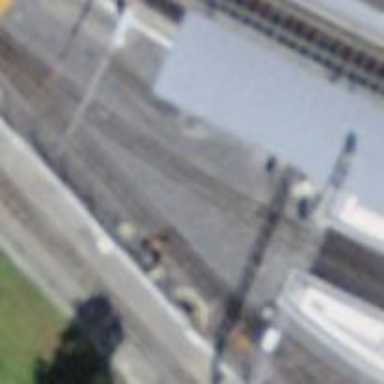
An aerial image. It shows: Narrow-gauge railway track with electrified contact line. The railway has one track.